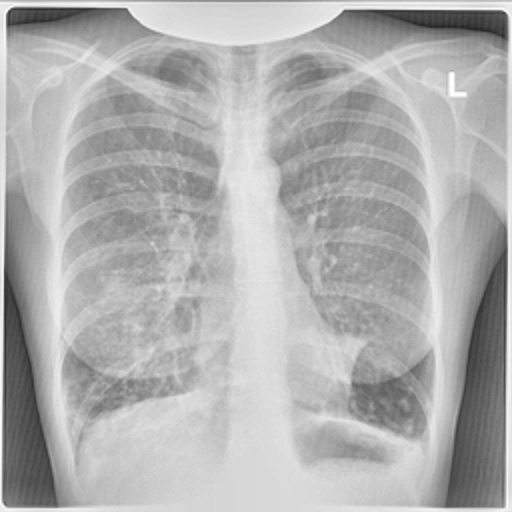
Finding: TUBERCULOSIS